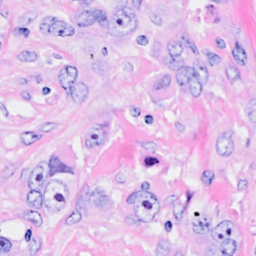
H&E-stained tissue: Breast